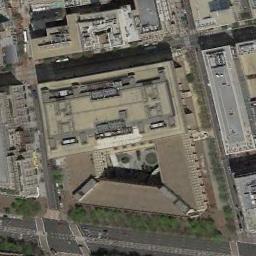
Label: commercial_area